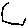
Label: hexagon